Question: I've got a spring security 3.2.5.RELEASE app running and have the following configurations:
'''
<intercept-url pattern="/Login.html*" access="IS_AUTHENTICATED_ANONYMOUSLY" />
'''
And, within the same '<http>' tag...
'''
<logout invalidate-session="true"
logout-success-url="/Login.html?msg=logout"
delete-cookies="JSESSIONID" />
'''
Other endpoints in the '<http'> element require the user to be authenticated, and 'invalid-session-url="/Login.html"'
Upon logging out, my browser appears to be redirected to 'Login.html?msg=logout', and then redirected again to 'Login.html'.

This makes me think that the '/Login.html*' is not matching correctly, and I'm not sure how to change the intercept-url to allow matching.
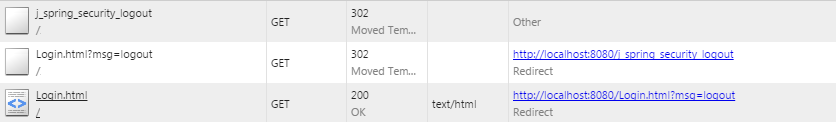
Answer: So it looks like a recent upgrade to Spring Security 3.2.5.RELEASE has changed the way our app handled invalid sessions. The 'access="IS_AUTHENTICATED_ANONYMOUSLY"' now still seems to check for invalid sessions or not, and when redirected to the url 'Login.html?msg=logout', the sessionId was still being interpreted on the server. Since it was no longer a valid sessionId, the client was then redirected to the 'invalid-session-url'.
The solution for me was to put the Login.html page in its own '<http>' tag, with 'security="none"'.
The new Login element looks like this:
'<http pattern="/Login.**" security="none"/>'
Note: I also needed to put the public assets path in its own '<http security="none">' tag so that the Login page could access them.